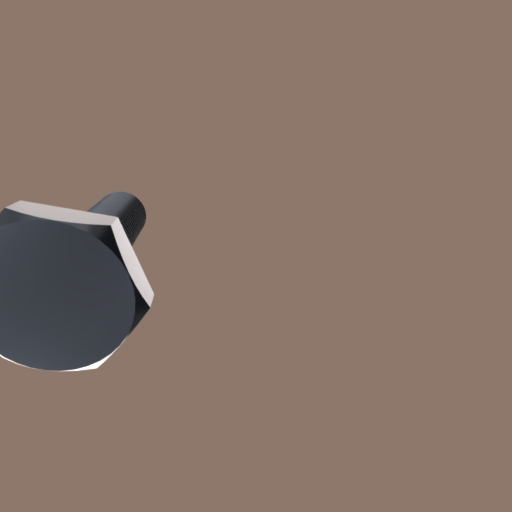
Label: bolt